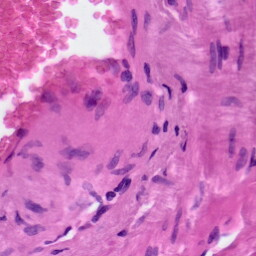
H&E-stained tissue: Lung